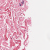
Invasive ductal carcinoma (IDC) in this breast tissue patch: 0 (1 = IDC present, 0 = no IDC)